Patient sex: F
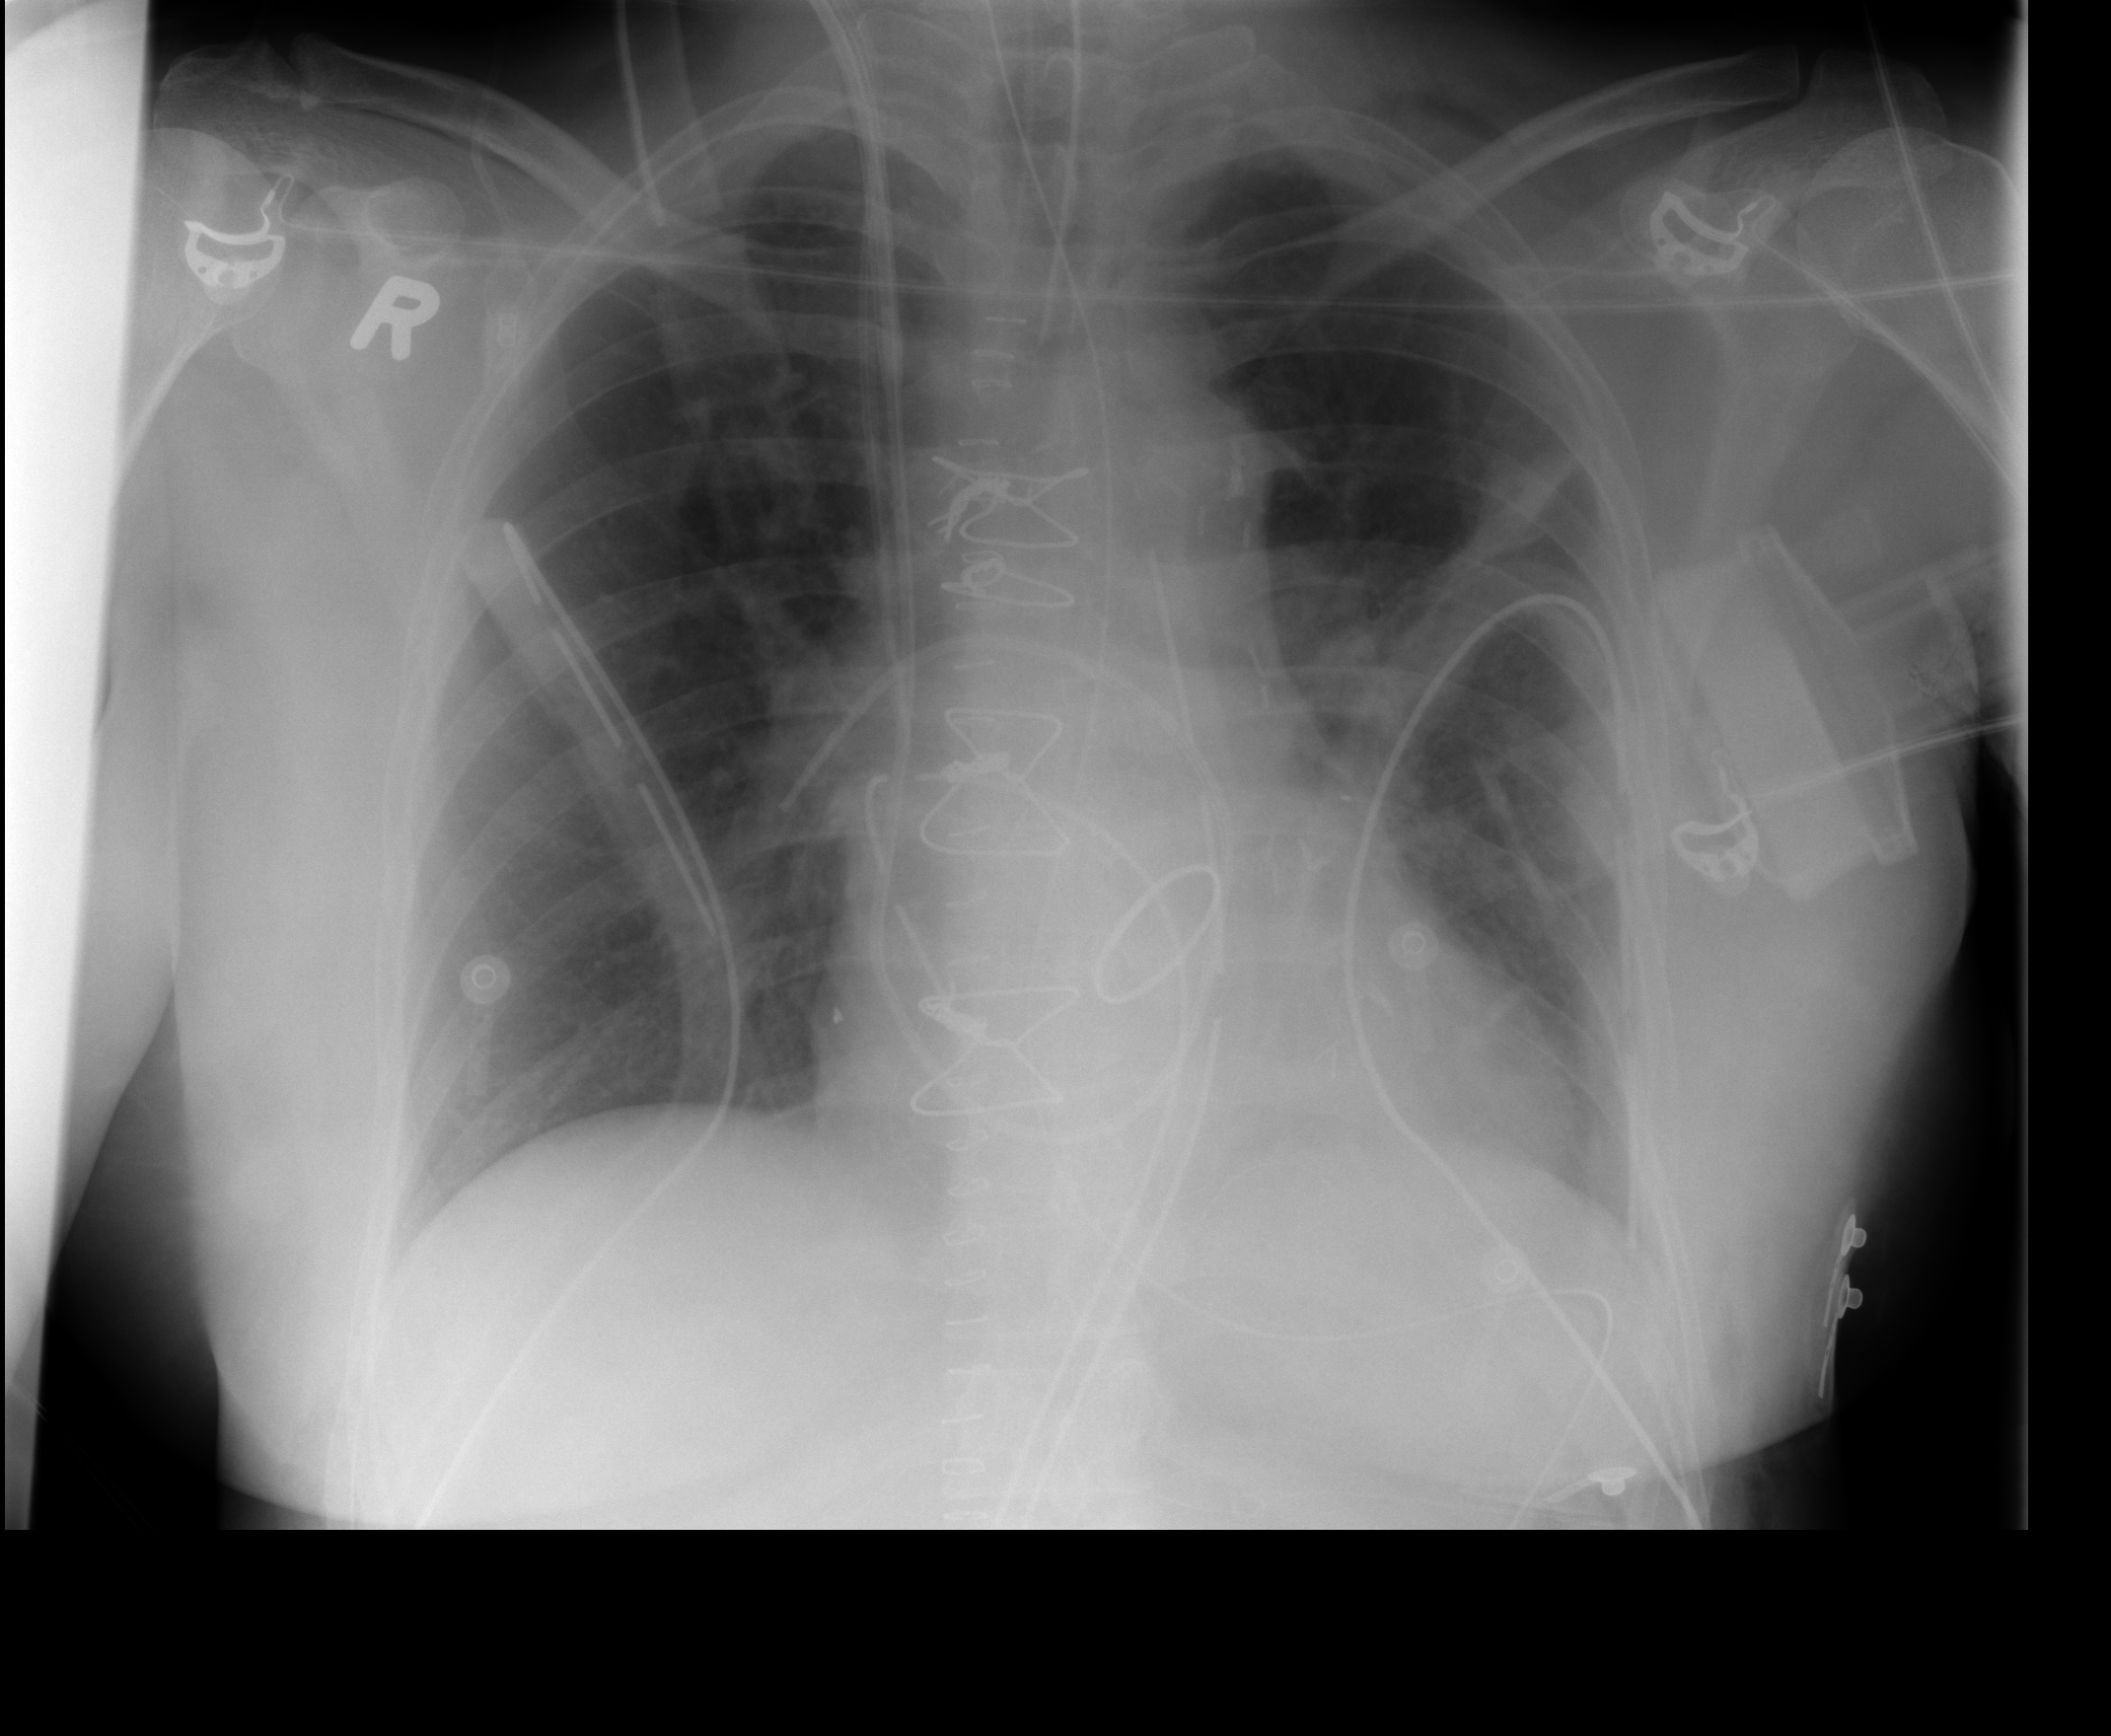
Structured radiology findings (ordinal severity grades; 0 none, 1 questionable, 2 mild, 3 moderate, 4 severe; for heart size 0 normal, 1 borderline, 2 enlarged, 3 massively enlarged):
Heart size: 2
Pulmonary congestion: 1
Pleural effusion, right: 0
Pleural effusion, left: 0
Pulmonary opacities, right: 0
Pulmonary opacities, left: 0
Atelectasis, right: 2
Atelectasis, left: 0